Field crop: tomato
Growth stage: 1
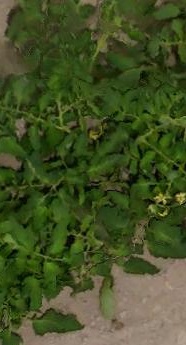
Species: tomato